Aerial crown-view tile of a tropical tree (Barro Colorado Island, Panama), acquired 20240611:
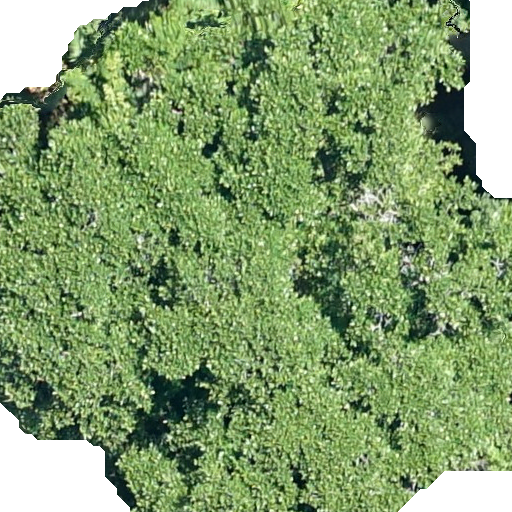
Species: Ficus insipida
GBIF accepted scientific name: Ficus insipida
Crown area: 432.147 m²